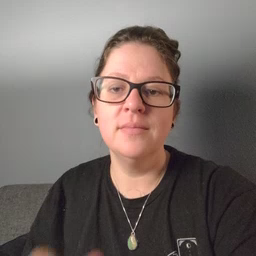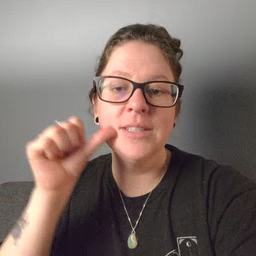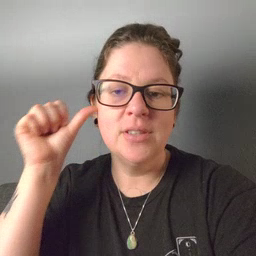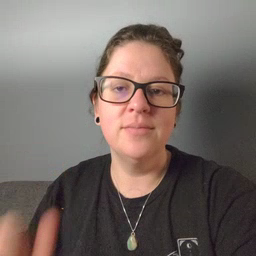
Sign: yesterday